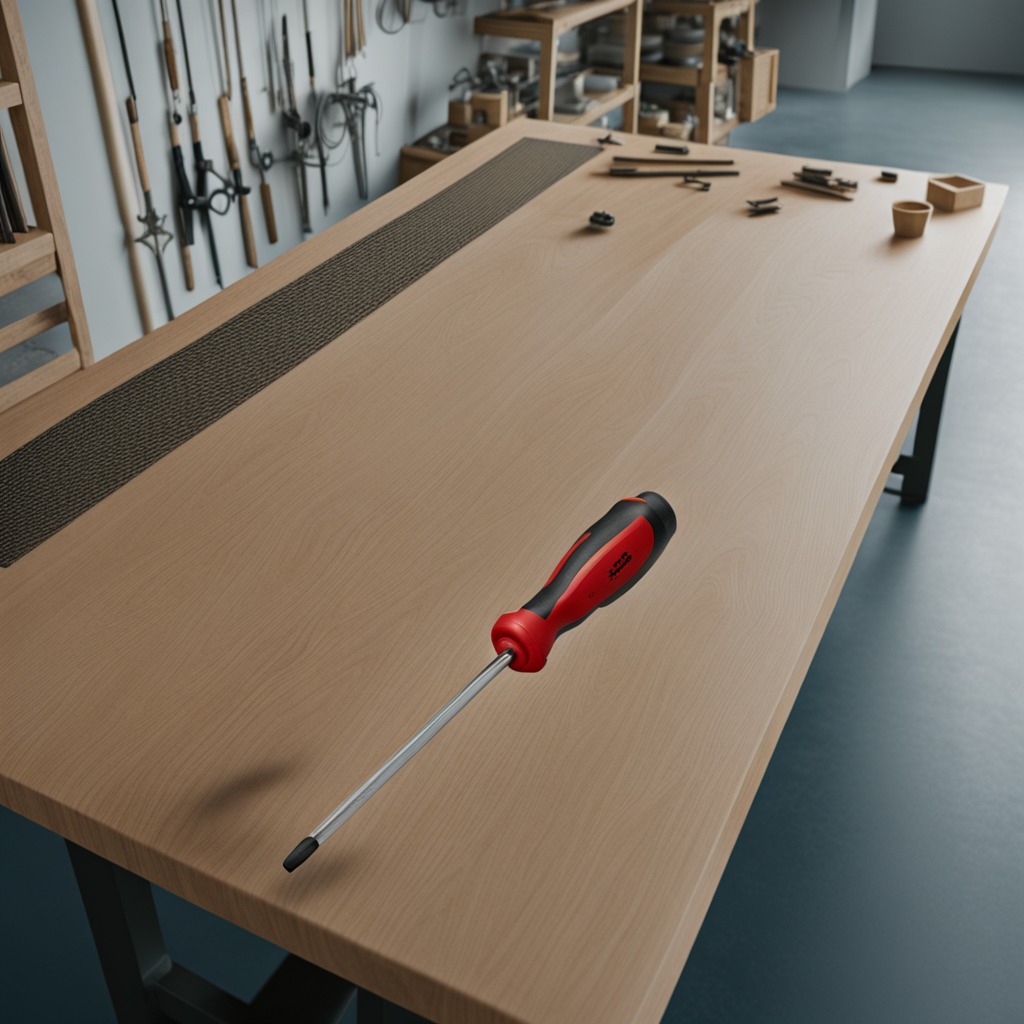
A screwdriver is lying on a workbench inside a coastal fishing gear workshop.